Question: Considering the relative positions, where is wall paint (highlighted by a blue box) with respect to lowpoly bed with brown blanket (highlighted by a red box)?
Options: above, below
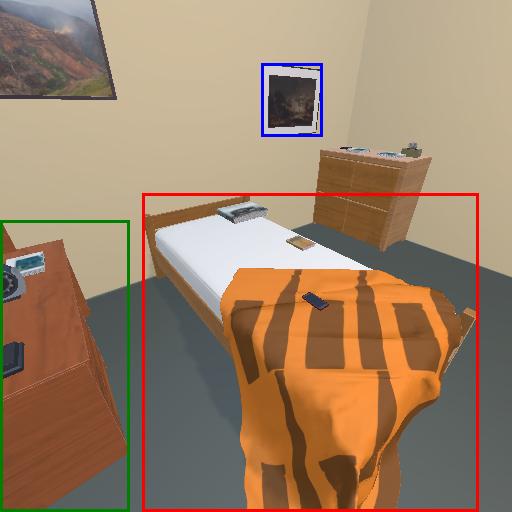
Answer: above